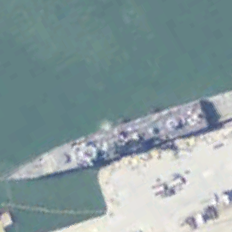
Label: Ticonderoga-class_cruiser